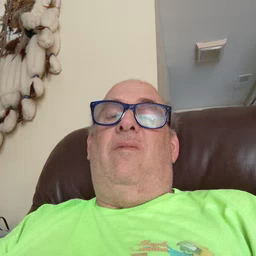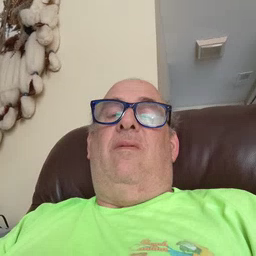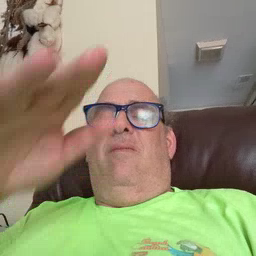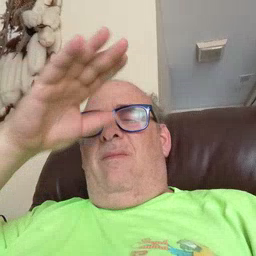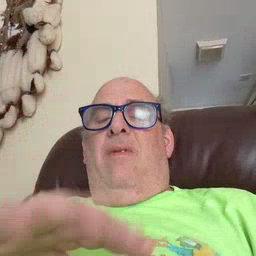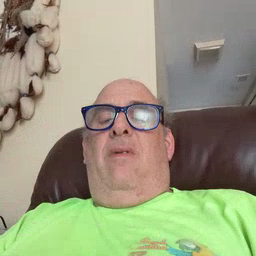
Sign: man